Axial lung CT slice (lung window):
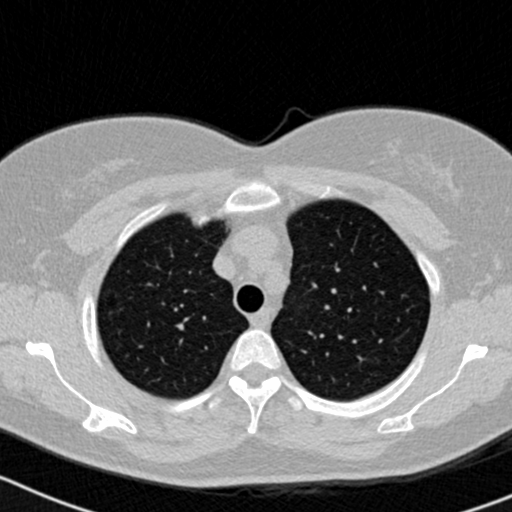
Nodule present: no